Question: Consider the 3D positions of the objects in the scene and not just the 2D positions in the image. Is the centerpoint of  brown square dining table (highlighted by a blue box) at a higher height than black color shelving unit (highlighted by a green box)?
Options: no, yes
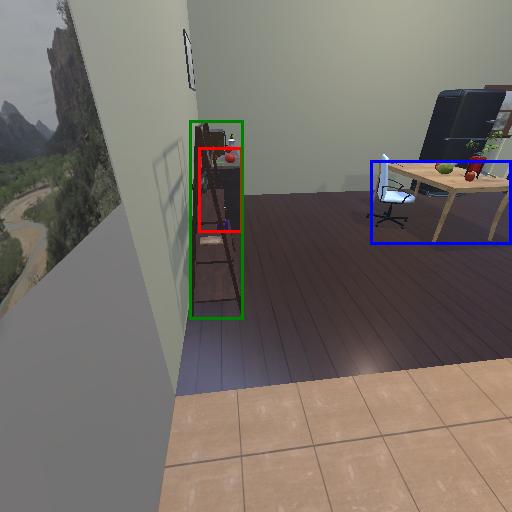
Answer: no